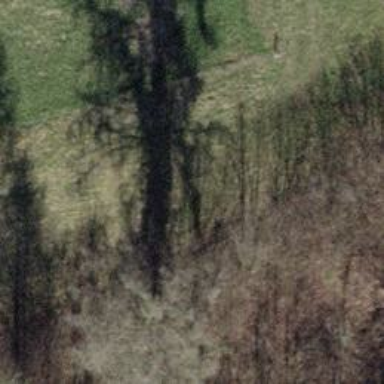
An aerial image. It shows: Path covered with grass.